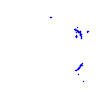
Particle: kaon